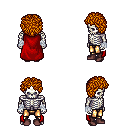
a pixel art fantasy rpg character, male body template, skeleton, red cape, gold greaves, dark blonde curly afro hairstyle, white cloth bandages, maroon shoes, four views (front, back, left, right), 2x2 character sprite sheet, small pixel art, hard edges, no anti-aliasing